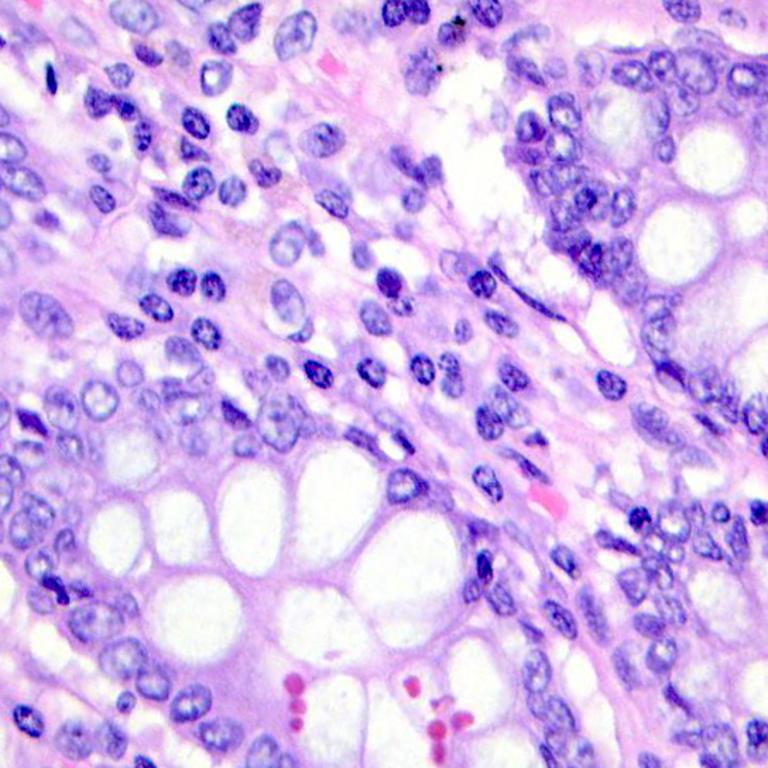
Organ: colon
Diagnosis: benign